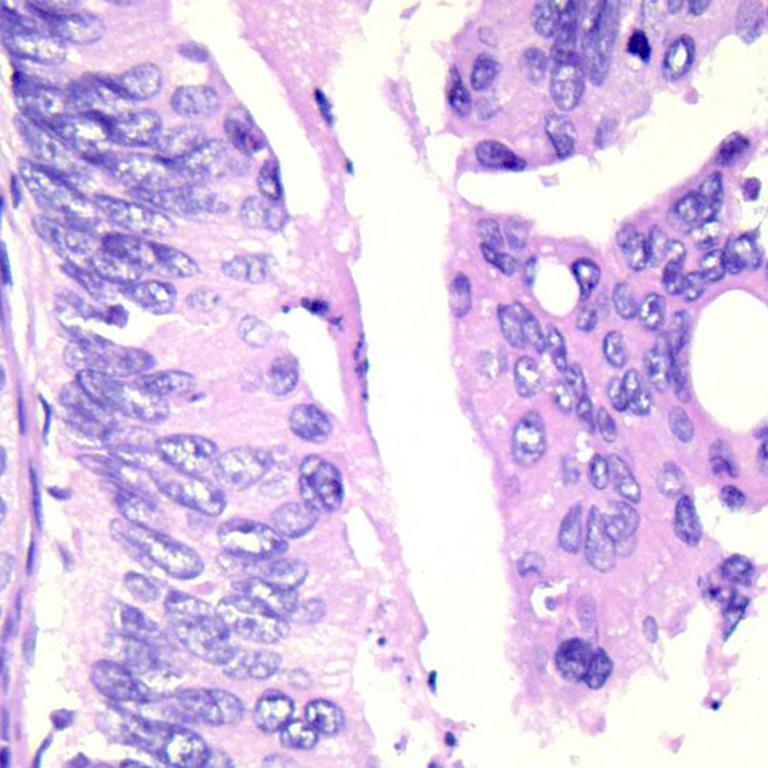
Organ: colon
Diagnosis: adenocarcinomas